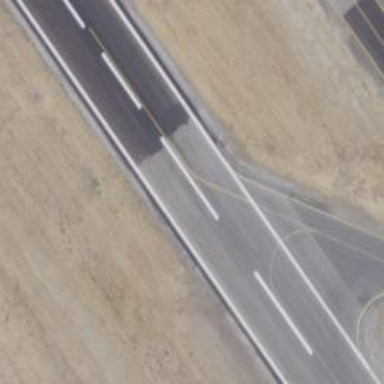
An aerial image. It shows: Runway surface made of asphalt at airport.